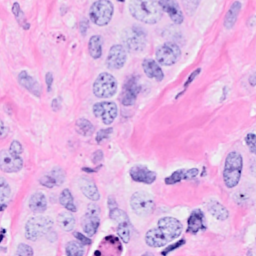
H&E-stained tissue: Breast